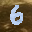
Label: 6